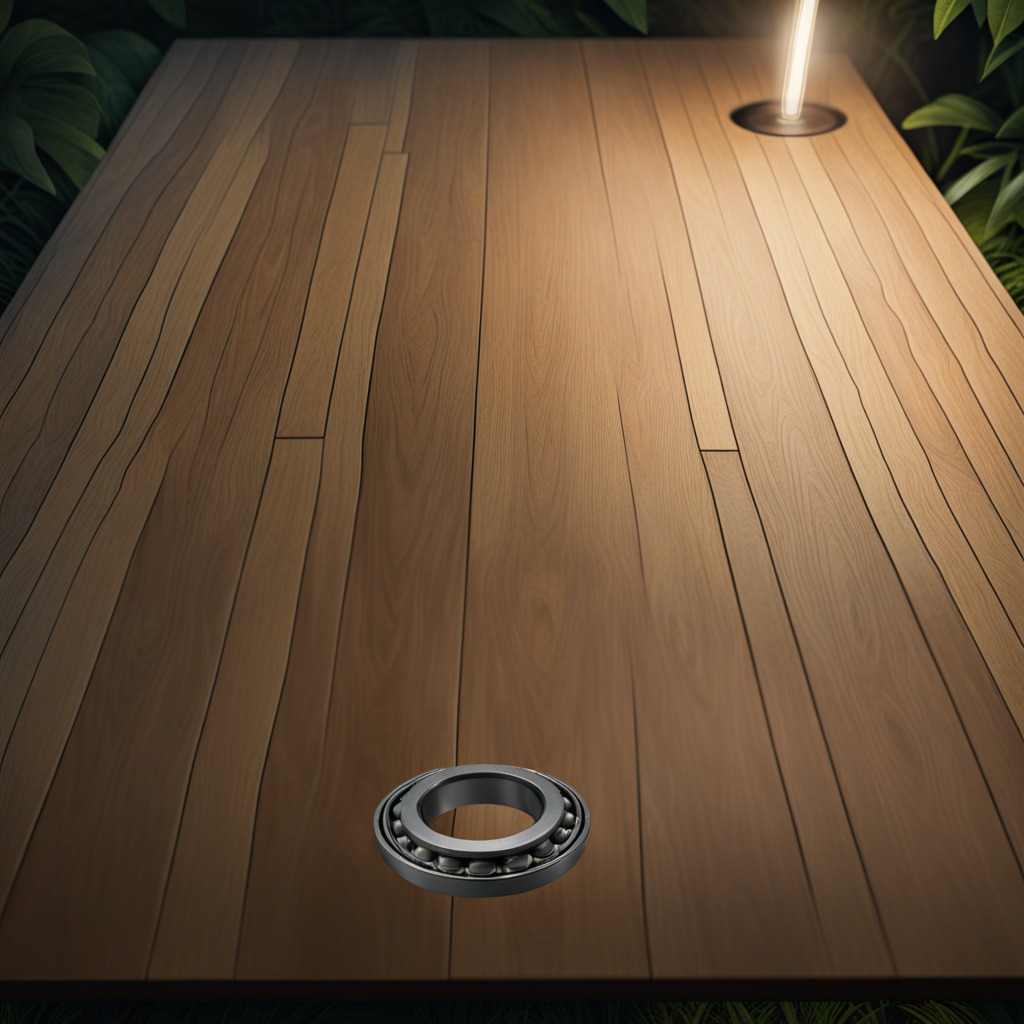
A metal ball bearing is lying on a wooden table inside a jungle field workshop tent at night.